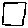
Label: square